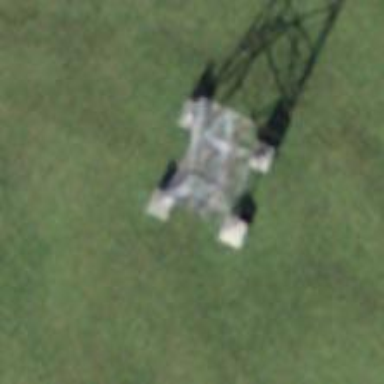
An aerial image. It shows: Pylon for aerialway.